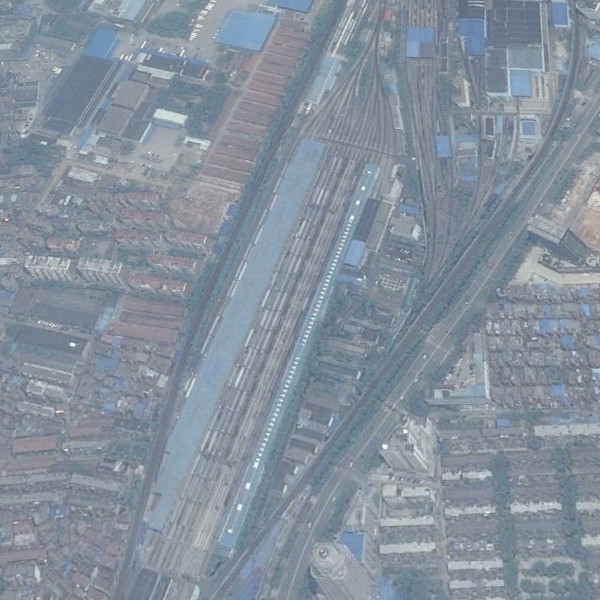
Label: RailwayStation